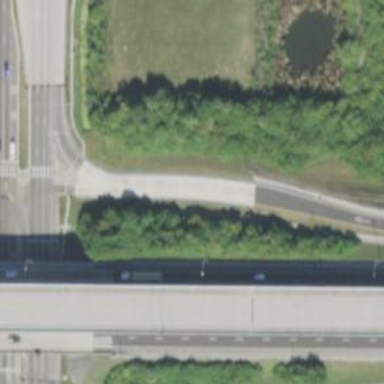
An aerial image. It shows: Motorway_link with asphalt surface. The junction is of diamond type.